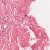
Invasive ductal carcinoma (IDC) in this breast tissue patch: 0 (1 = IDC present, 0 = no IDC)